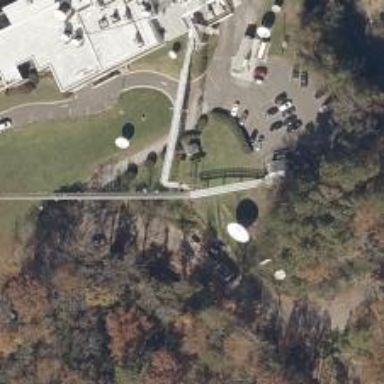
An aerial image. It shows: Mast tower used for communication.